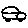
Label: car